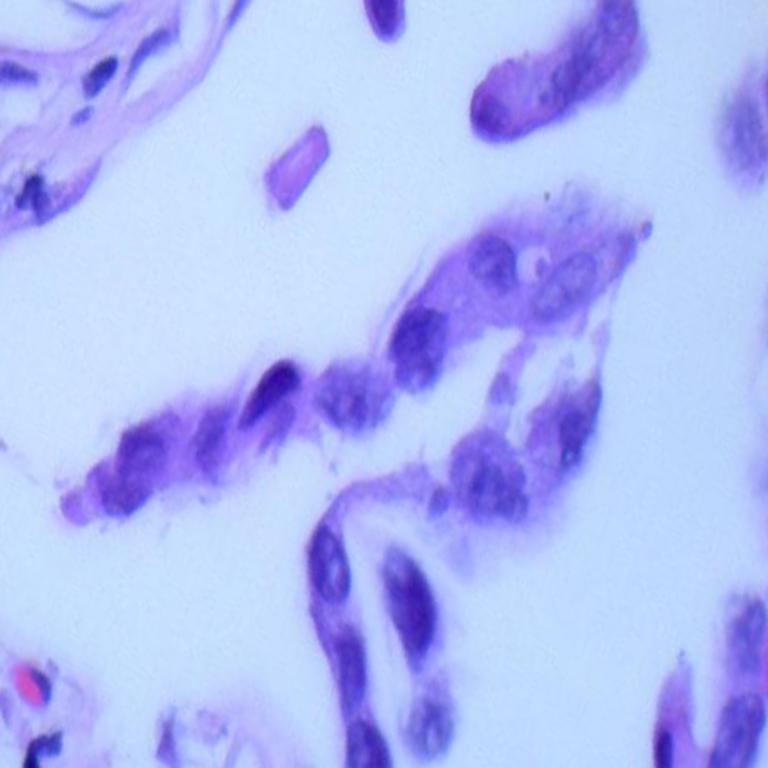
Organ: lung
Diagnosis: adenocarcinomas